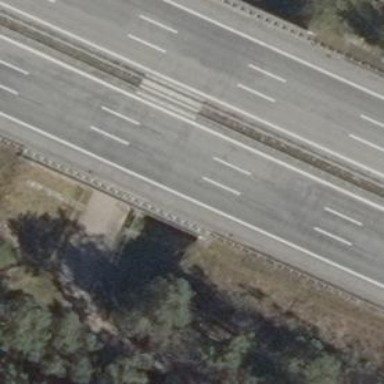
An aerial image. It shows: Man-made bridge.